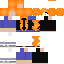
A male human skin with medium skin, wearing brown long hair dressed in a blue hoodie and blue pants, featuring a closed mouth.